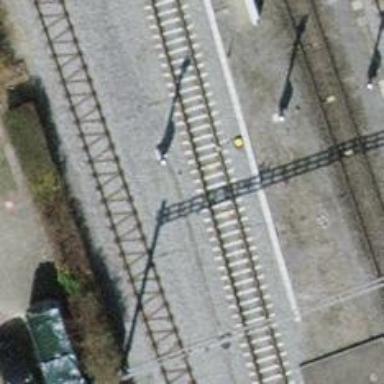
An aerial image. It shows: Railway signal.